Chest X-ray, AP view. Patient: 52 years old, sex F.
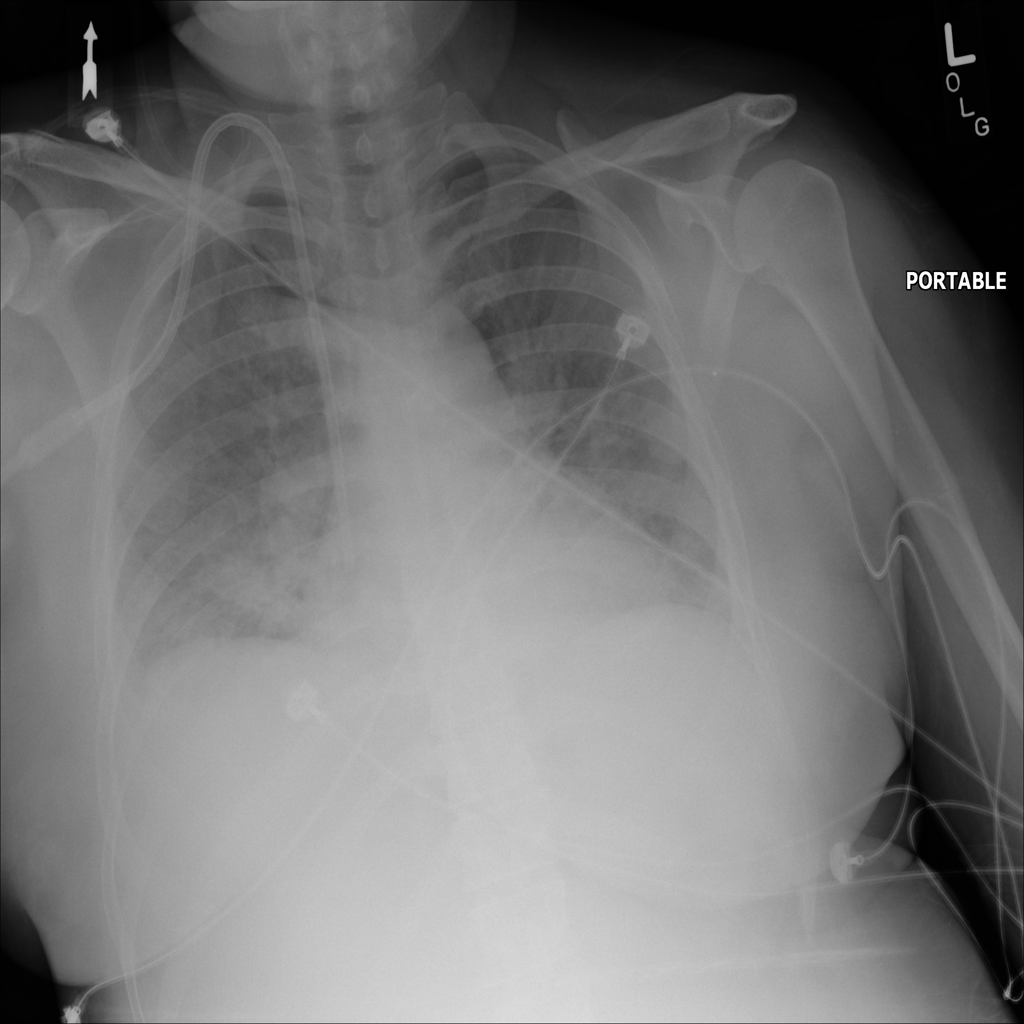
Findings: Nodule